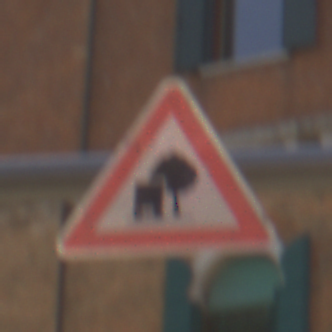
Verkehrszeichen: UnzureichendesLichtraumprofil
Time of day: MorningAfternoon
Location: Outdoor (Urban)
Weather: Clear
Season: NotSpecified
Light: Natural